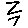
Label: zigzag